Field crop: maize
Growth stage: 1
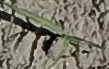
Species: sorghum